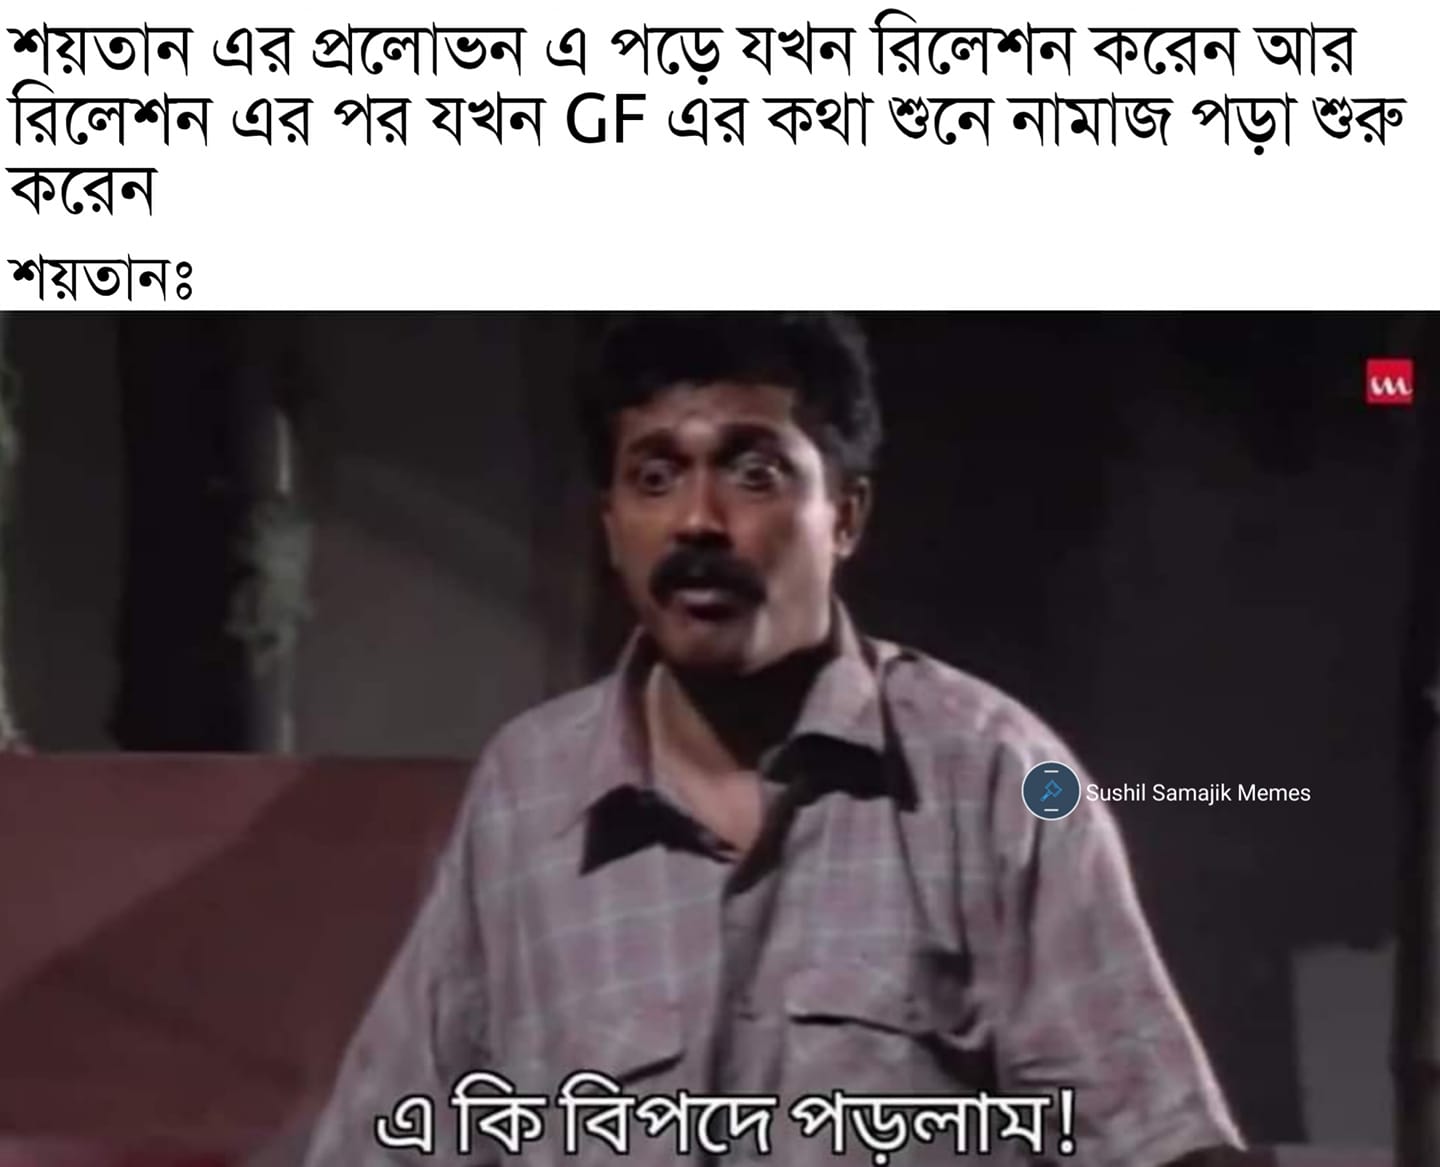
Caption: শয়তান এর প্রলোভন এ পড়ে যখন রিলেশন করেন আর রিলেশন এর পর যখন GF এর কথা শুনে নামাজ পড়া শুরু করেন     শয়তানঃ    এ কি বিপদে পড়লাম !
Label: non-hate